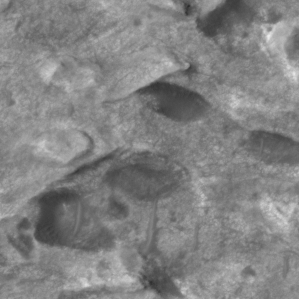
Label: non_frost